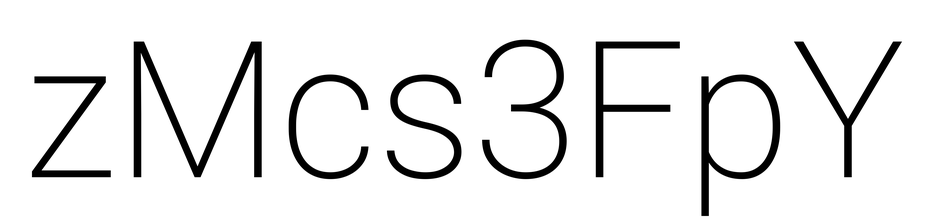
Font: Roboto_ExtraLight